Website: macys
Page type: cart
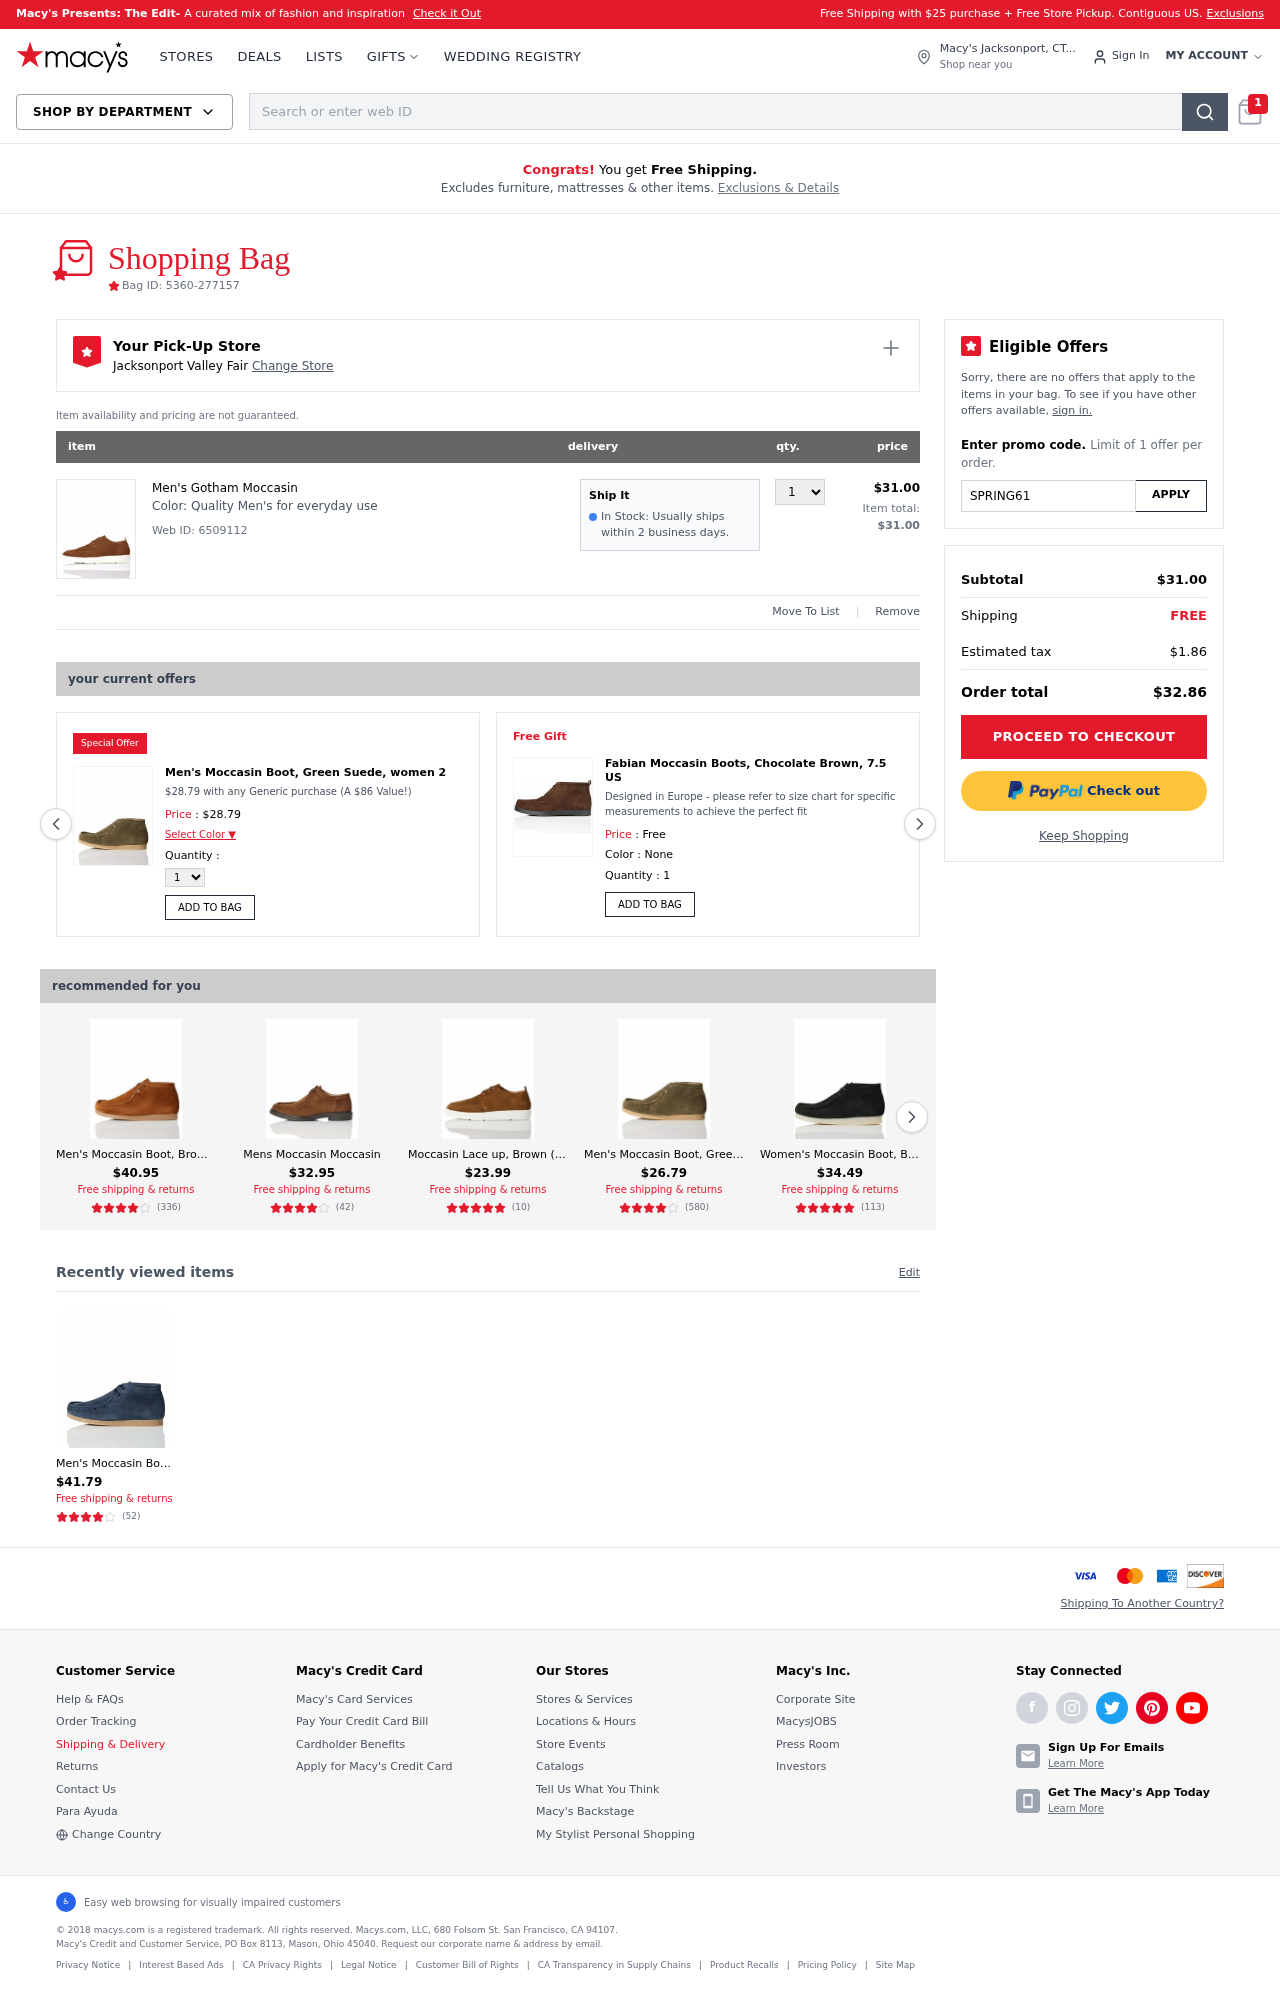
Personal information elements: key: PII_CITY
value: Jacksonport Valley Fair Change Store
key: PII_CITY_STATE
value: Jacksonport, CT
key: PII_PROMO_CODE
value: SPRING61
Product elements: key: PRODUCT1_DESC
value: Quality Men's for everyday use
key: PRODUCT1_NAME
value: Men's Gotham Moccasin
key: PRODUCT1_PRICE
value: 31
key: PRODUCT1_QUANTITY
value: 1
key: PRODUCT2_NAME
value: Men's Moccasin Boot, Green Suede, women 2
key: PRODUCT2_PRICE
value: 28.79
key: PRODUCT3_DESC
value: Designed in Europe - please refer to size chart for specific measurements to achieve the perfect fit
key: PRODUCT3_NAME
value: Fabian Moccasin Boots, Chocolate Brown, 7.5 US
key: PRODUCT4_NAME
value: Men's Moccasin Boot, Brown Suede, womens 10
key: PRODUCT4_NUM_RATINGS
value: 336
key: PRODUCT4_PRICE
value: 40.95
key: PRODUCT4_RATING
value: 4.4
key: PRODUCT5_NAME
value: Mens Moccasin Moccasin
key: PRODUCT5_NUM_RATINGS
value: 42
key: PRODUCT5_PRICE
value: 32.95
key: PRODUCT5_RATING
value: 4
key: PRODUCT6_NAME
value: Moccasin Lace up, Brown (tan), 8 UK
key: PRODUCT6_NUM_RATINGS
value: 10
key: PRODUCT6_PRICE
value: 23.99
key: PRODUCT6_RATING
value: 4.5
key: PRODUCT7_NAME
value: Men's Moccasin Boot, Green Suede, womens 12
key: PRODUCT7_NUM_RATINGS
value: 580
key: PRODUCT7_PRICE
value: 26.79
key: PRODUCT7_RATING
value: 4.4
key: PRODUCT8_NAME
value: Women's Moccasin Boot, Black Black, 9.5 us
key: PRODUCT8_NUM_RATINGS
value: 113
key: PRODUCT8_PRICE
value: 34.49
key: PRODUCT8_RATING
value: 4.7
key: PRODUCT9_NAME
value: Men's Moccasin Boot, Blue Suede, womens 10
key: PRODUCT9_NUM_RATINGS
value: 52
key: PRODUCT9_PRICE
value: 41.79
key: PRODUCT9_RATING
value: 4.2
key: PRODUCT2_DESC
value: $28.79 with any Generic purchase (A $86 Value!)
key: PRODUCT1_WEB_ID
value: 6509112
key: PRODUCT1_TOTAL
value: $31.00
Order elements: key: ORDER_NUM_ITEMS
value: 1
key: ORDER_ID
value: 5360-277157
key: ORDER_SUBTOTAL
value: $31.00
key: ORDER_TAX
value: $1.86
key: ORDER_TOTAL
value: $32.86
Search elements: key: HEADER_SEARCH
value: Search or enter web ID